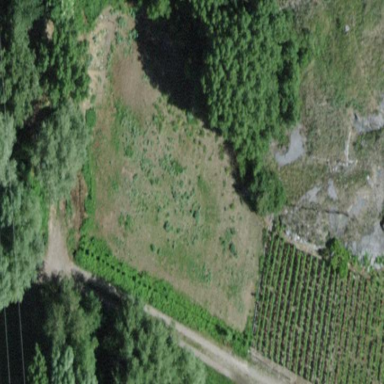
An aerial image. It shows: Vineyard with grape crops.